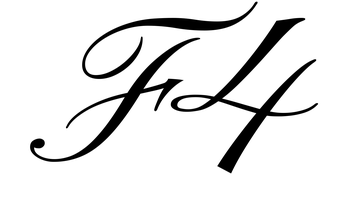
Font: PinyonScript-Regular